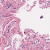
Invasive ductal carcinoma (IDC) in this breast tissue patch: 1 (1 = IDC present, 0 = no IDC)